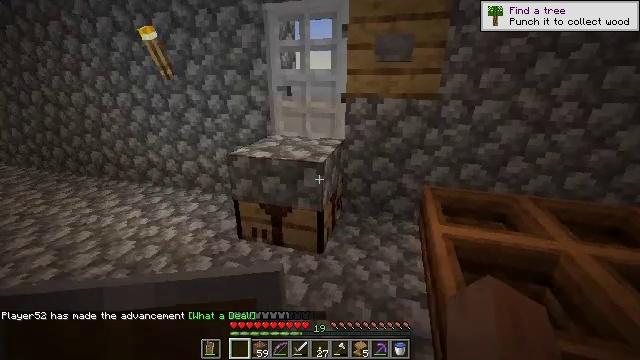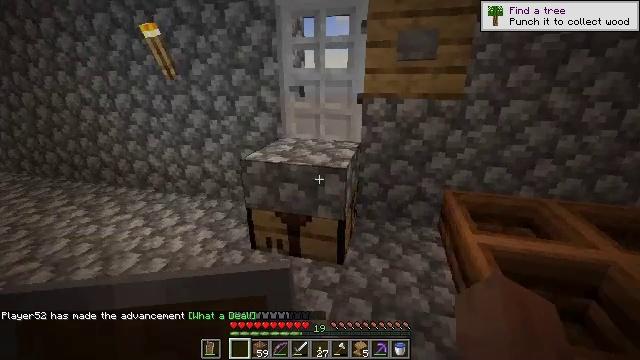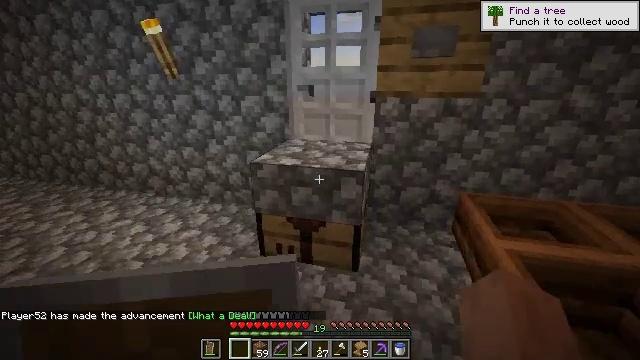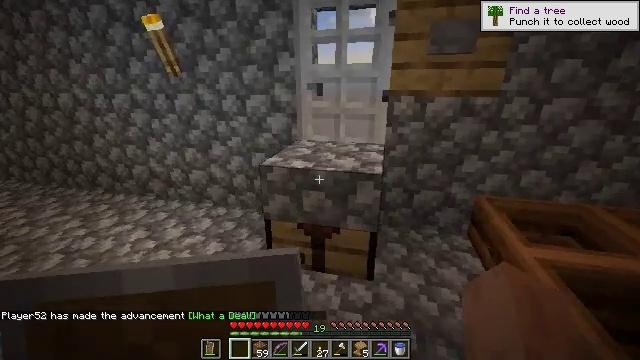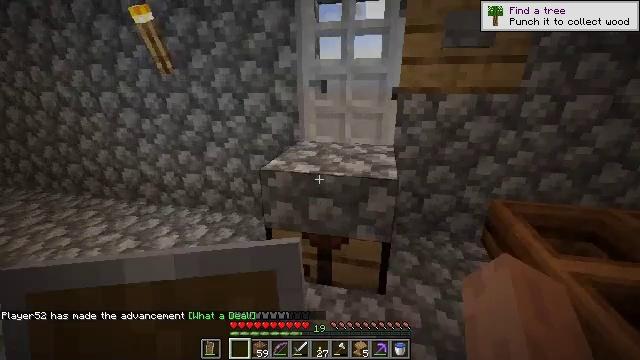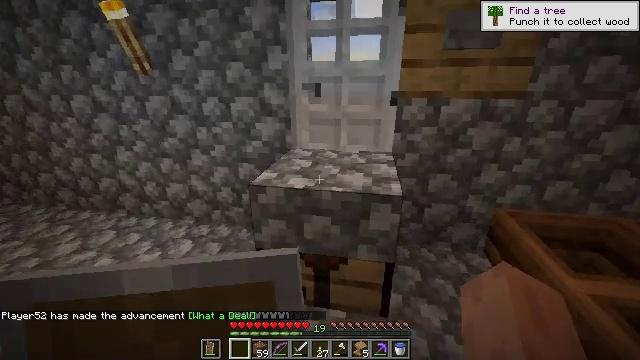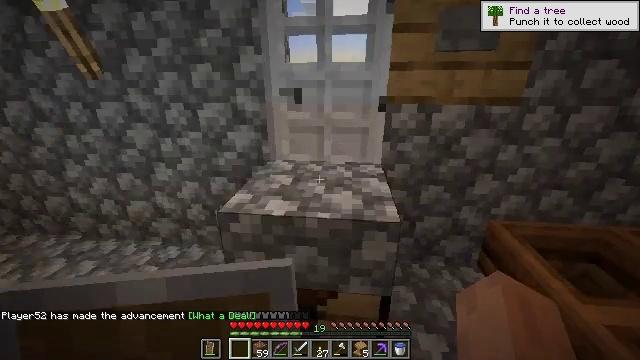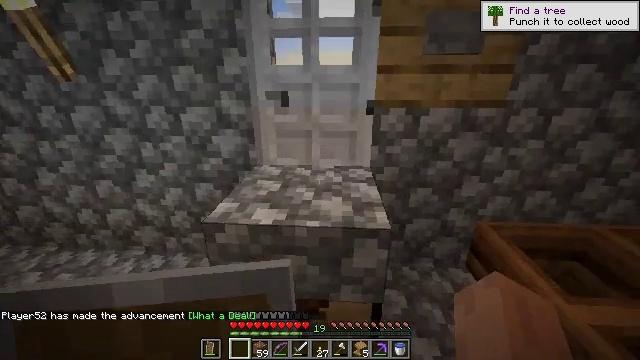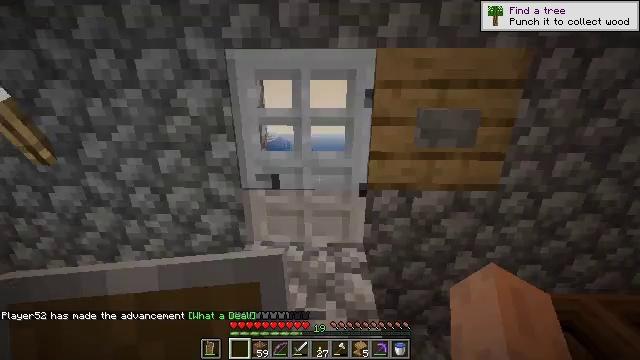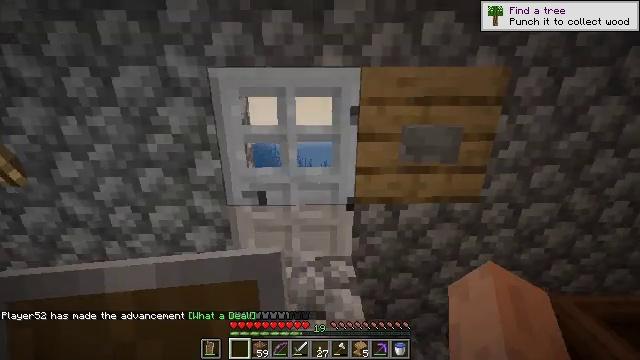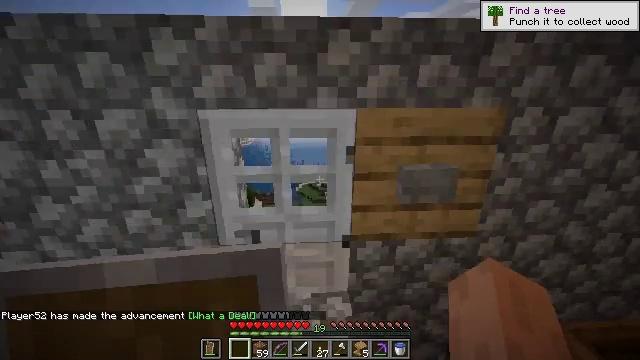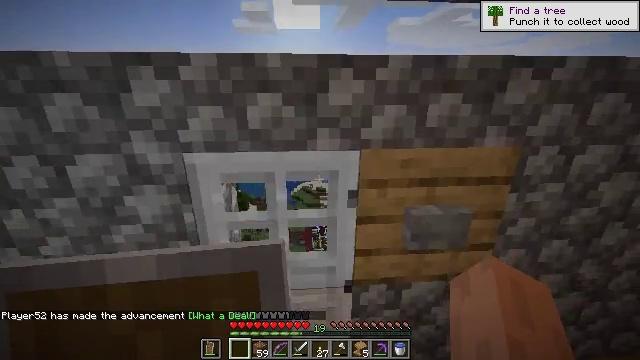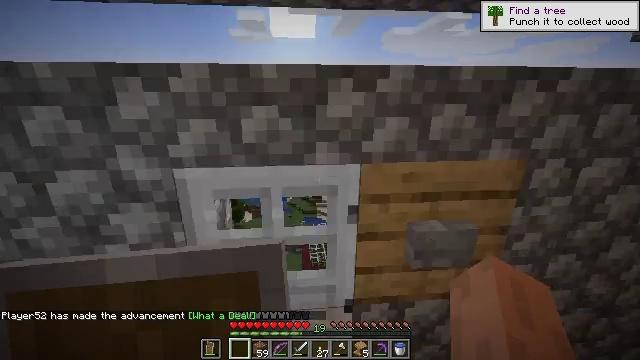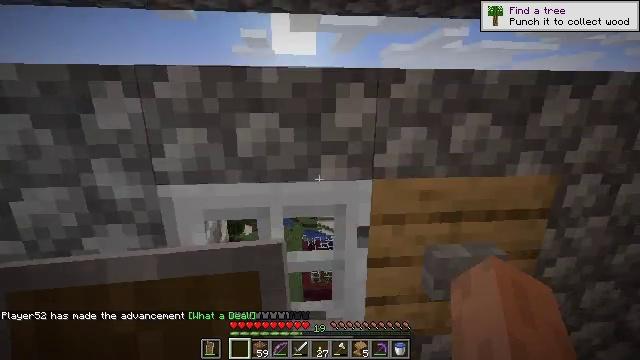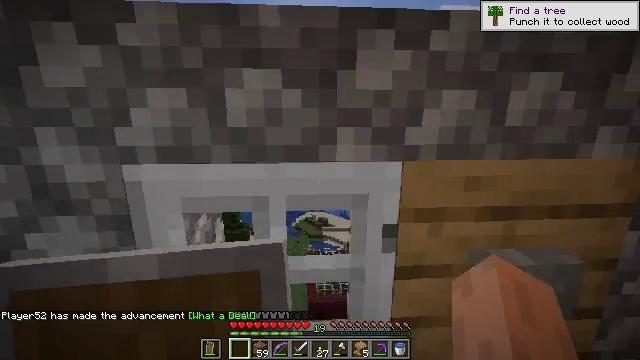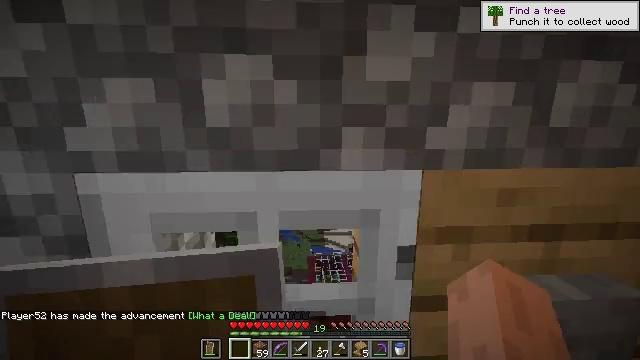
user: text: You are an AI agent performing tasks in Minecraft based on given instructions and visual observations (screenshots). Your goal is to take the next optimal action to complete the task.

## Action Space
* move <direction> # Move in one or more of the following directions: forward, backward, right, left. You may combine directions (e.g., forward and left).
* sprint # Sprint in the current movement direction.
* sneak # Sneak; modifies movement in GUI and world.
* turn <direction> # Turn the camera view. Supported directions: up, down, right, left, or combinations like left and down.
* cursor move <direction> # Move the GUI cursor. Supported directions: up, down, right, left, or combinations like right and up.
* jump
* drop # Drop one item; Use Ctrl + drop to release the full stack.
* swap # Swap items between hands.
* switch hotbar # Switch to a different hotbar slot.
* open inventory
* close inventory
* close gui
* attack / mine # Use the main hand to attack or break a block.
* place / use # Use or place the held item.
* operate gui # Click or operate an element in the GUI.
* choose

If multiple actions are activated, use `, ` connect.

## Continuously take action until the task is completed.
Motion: motion action
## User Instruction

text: Make an oak sign using planks.
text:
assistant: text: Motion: move forward and move left, turn right
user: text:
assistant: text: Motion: move forward and move left
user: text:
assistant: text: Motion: move forward
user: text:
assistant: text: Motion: move forward
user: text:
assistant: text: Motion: move forward, turn right
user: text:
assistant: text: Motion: move forward, turn right
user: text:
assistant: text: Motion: move forward, turn right, jump
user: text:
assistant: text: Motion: move forward, turn right, jump
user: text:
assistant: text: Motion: move forward, turn right, jump
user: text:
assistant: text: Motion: move forward, turn right, jump
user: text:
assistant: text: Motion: move forward, turn right, jump
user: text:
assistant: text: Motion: move forward, turn up, jump
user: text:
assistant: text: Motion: move forward, turn up, jump
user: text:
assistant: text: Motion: move forward, turn left and up, jump
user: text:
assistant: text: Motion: move forward
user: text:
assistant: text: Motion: move forward
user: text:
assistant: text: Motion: move forward
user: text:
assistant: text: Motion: move forward, turn right and down
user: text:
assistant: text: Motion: move forward, turn right and down
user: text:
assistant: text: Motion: turn right and down
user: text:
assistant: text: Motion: turn right and down
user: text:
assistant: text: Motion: turn right
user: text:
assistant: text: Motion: no_op
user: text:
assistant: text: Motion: turn down
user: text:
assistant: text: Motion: turn down
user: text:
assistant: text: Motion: no_op
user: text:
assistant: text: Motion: turn down
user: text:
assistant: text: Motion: turn right and down
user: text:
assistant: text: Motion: no_op
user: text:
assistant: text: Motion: use / place